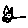
Label: cat